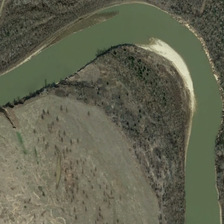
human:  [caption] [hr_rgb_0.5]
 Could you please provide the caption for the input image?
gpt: many green trees and meadows are in two sides of a curved river .

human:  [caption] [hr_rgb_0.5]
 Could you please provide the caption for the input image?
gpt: many green trees and meadows are in two sides of a curved river .

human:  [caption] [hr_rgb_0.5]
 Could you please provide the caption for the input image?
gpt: many green trees and meadows are in two sides of a curved river .

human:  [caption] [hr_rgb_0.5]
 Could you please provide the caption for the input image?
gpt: many green trees and meadows are in two sides of a curved river .

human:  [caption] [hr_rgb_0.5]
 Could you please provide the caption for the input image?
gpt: many green trees and meadows are in two sides of a curved river .